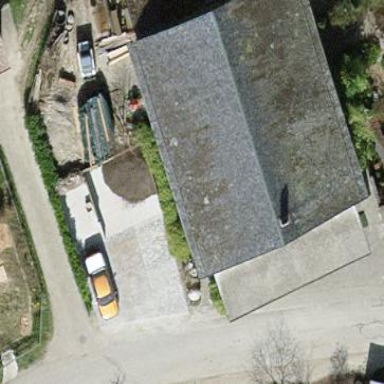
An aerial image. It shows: Simple and straightforward house.